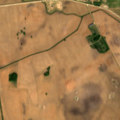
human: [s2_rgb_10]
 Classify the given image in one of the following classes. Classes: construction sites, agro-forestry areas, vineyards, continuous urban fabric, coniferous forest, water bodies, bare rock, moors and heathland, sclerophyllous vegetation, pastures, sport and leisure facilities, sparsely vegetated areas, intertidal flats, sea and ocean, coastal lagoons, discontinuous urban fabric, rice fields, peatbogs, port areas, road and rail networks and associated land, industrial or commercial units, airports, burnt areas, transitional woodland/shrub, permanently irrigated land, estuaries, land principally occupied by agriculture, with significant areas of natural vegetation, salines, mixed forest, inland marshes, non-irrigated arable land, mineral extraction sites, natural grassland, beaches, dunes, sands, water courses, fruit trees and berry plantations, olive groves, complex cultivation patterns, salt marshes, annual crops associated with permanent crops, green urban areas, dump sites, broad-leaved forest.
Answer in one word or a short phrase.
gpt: non-irrigated arable land